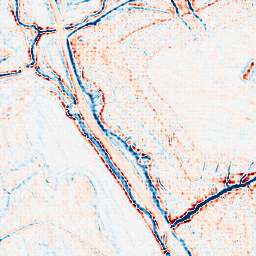
Category: edge_preserving
Decomposition family: bilateral
Decomposition parameters: d: 9
sigma_color: 75
sigma_space: 50
Upsampling method: sinc_hamming
Upsampling parameters: scale: 4
kernel_size: 4
Upsampling scale: 4